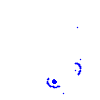
Particle: pion